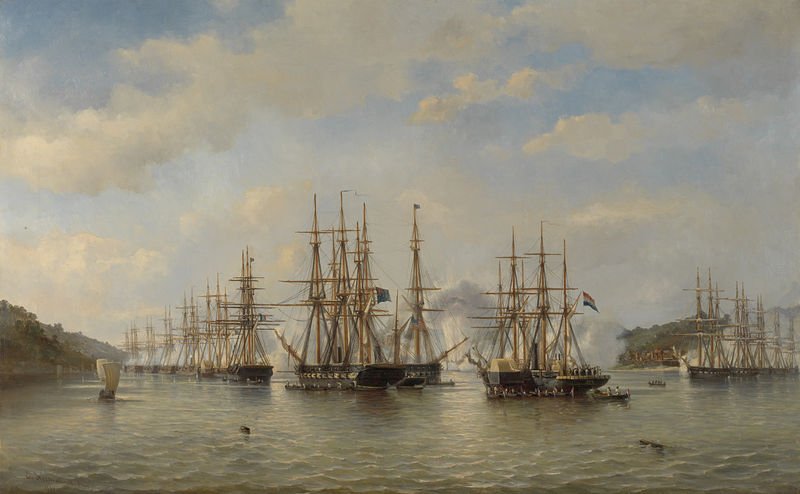
Titel: De Nederlandse, Engelse, Franse en Amerikaanse eskaders in de Japanse wateren tijdens de expeditie onder leiding van de Franse commandant Constant Jaurès, september 1864
Künstler: jhr. Jacob Eduard van Heemskerck van Beest
Standort: Amsterdam
Institution: Rijksmuseum
Schlagwörter: himmel, meer, wasser, wolken, landschaft, ufer, frankreich, rauch, land, boote, küste, schiff, schiffe, segel, wellen, fahne, flagge, masten, dampf, seestück, segelboote, fontäne, kanonen, flaggen, marine, seeschlacht, beiboote, armada, himmeel, schifef